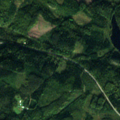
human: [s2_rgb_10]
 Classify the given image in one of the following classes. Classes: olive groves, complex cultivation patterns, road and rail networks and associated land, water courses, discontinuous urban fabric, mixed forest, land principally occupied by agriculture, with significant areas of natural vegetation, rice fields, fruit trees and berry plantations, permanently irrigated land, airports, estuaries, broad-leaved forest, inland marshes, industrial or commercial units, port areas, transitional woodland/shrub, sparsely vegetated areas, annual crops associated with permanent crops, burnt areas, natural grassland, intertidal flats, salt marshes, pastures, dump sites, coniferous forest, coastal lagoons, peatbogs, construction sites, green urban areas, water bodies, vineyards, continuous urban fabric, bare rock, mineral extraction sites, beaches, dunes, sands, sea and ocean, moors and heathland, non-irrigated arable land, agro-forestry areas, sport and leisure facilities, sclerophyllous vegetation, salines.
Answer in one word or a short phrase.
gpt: coniferous forest, mixed forest, transitional woodland/shrub, water bodies